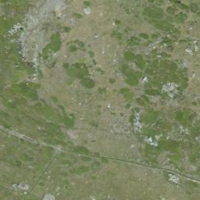
EUNIS habitat code: 26
Species observed at this site:
Erebia epiphron